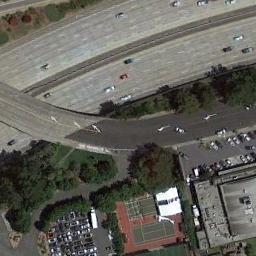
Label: tennis_court